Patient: sex M, age 72
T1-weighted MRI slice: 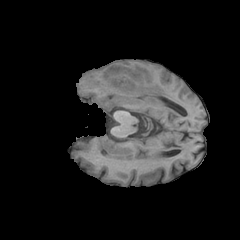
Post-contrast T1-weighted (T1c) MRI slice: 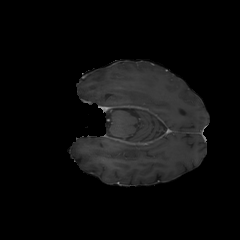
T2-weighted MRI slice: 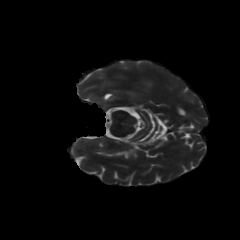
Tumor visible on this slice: yes
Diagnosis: Glioblastoma, IDH-wildtype
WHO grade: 4